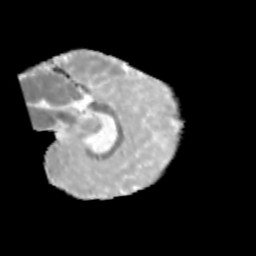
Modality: MD
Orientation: sagittal
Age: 11
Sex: male
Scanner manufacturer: siemens
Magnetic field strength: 3 T
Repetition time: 3.8 s
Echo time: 0.07 s